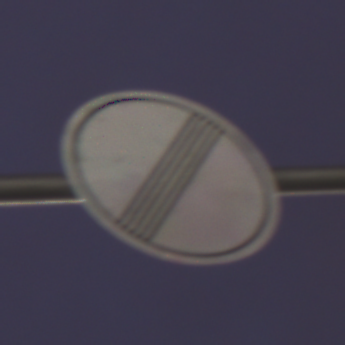
Verkehrszeichen: EndeSaemtlicherBegrenzungen
Umgebung: Outdoor, Urban
Tageszeit: SunriseSunset
Wetter: PartlyCloudy
Licht: Artificial
Jahreszeit: NotSpecified
Kontrast: HighContrast